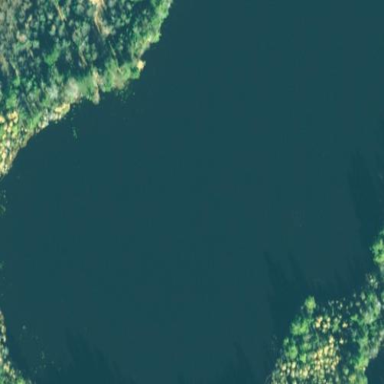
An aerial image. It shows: Beautiful lake surrounded by nature.